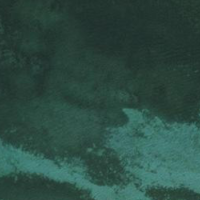
EUNIS habitat code: 14
Species observed at this site:
Certhia brachydactyla
Tachybaptus ruficollis
Corvus corone
Podiceps cristatus
Fulica atra
Sylvia atricapilla
Chroicocephalus ridibundus
Phylloscopus collybita
Larus michahellis
Cygnus olor
Erithacus rubecula
Phoenicurus ochruros
Columba livia
Cyanistes caeruleus
Anas platyrhynchos
Aythya ferina
Passer domesticus
Fringilla coelebs
Coloeus monedula
Ptyonoprogne rupestris
Carduelis carduelis
Columba palumbus
Turdus merula
Phalacrocorax carbo
Spatula clypeata
Parus major
Hirundo rustica
Mergus merganser
Milvus migrans
Anser anser
Ciconia ciconia
Motacilla alba